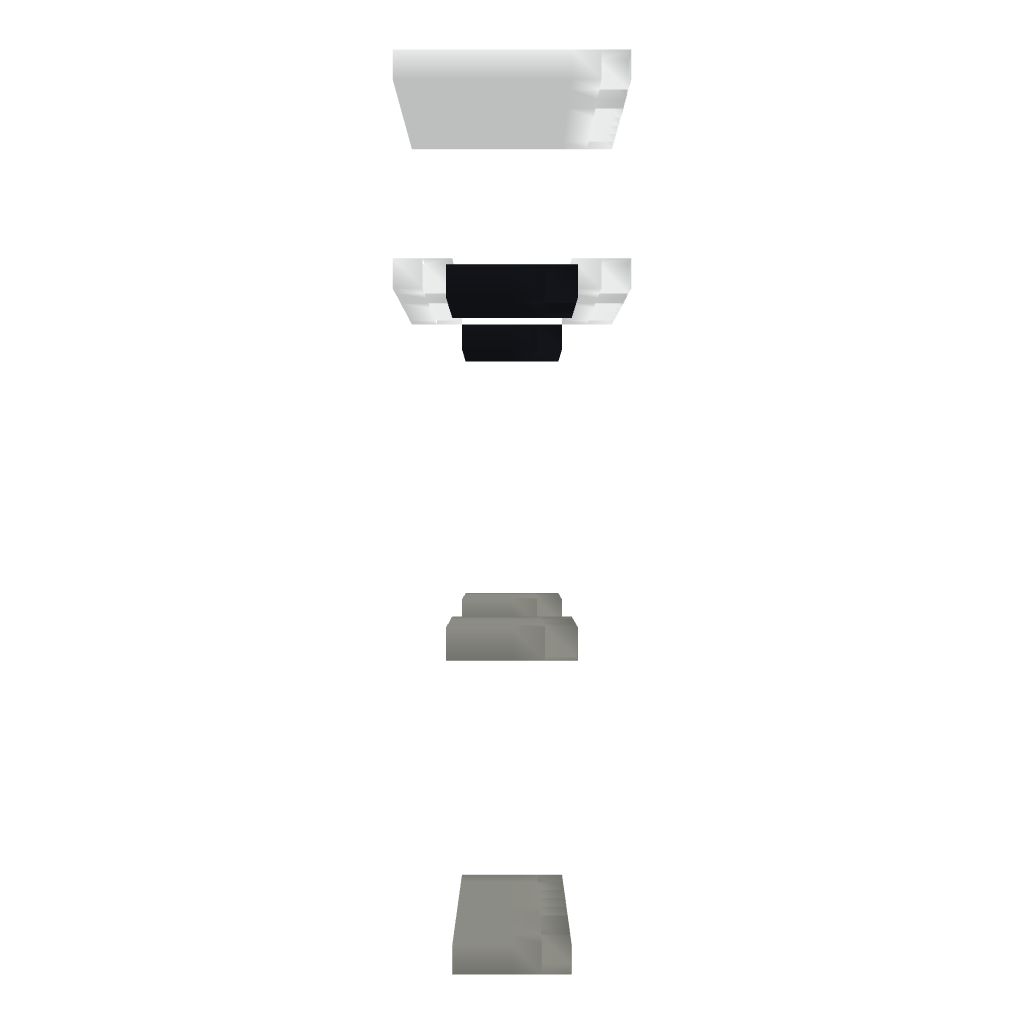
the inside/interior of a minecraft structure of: Slenderman